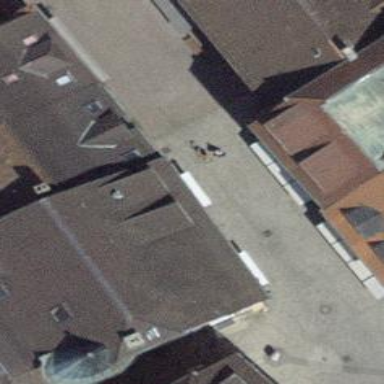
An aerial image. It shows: Furniture shop.